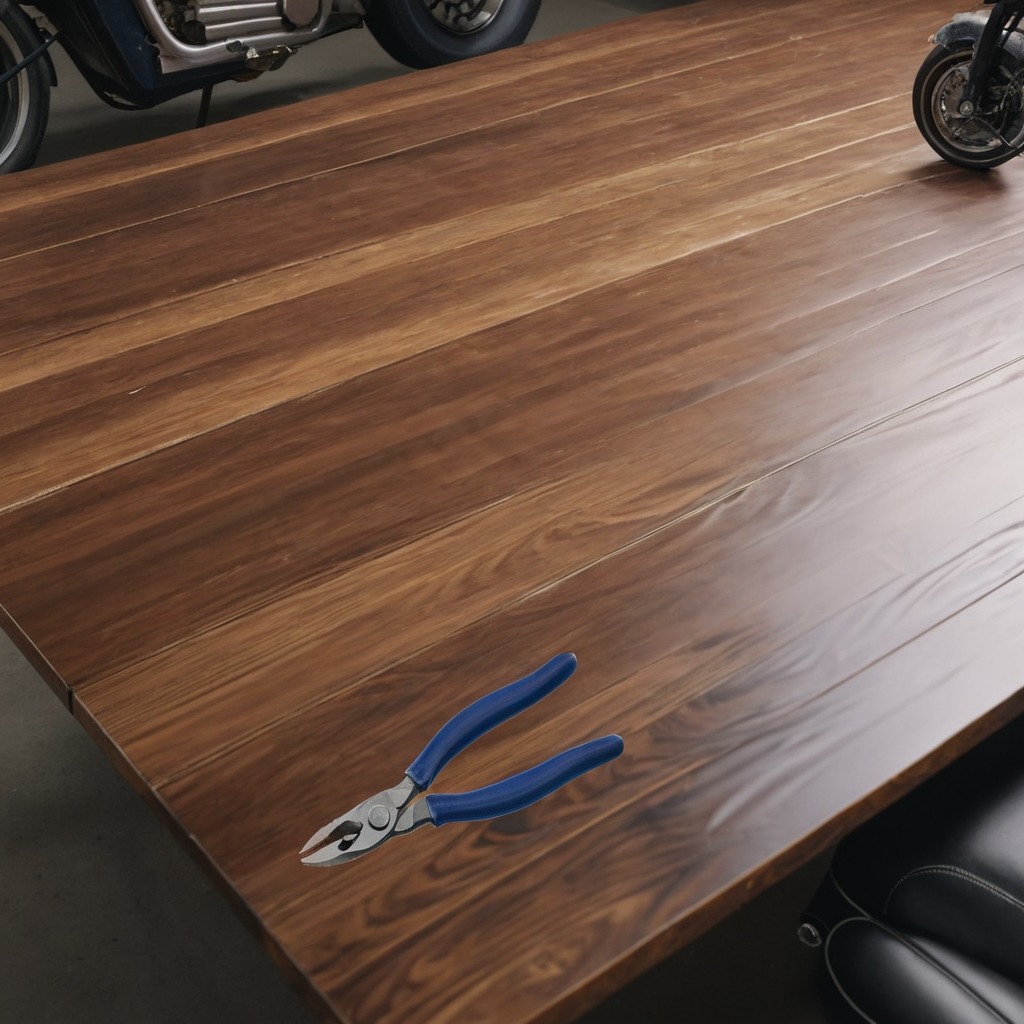
A plier is lying on the table.